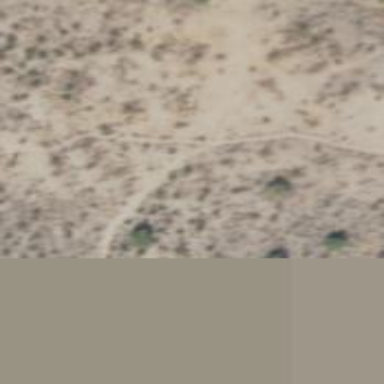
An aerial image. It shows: Hiking trail path.